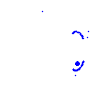
Particle: electron